Group 1:
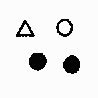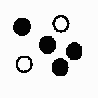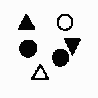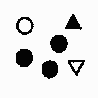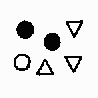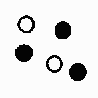
Group 2:
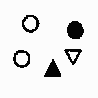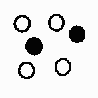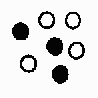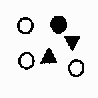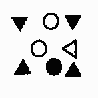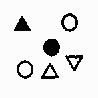
Rule separating the two groups: More solid black circles vs. more outline circles.
Concepts: and, cluster, color, conjunction logical, fewer, filled, greater, greater than, less, less than, lesser, more, number, outlined_filled, quantity_comparison, texture
Comments: All examples have at least two filled shapes and two outlines.
Author: Mikhail M. Bongard
Reference: M. M. Bongard, Pattern Recognition, Spartan Books, 1970, p. 223.